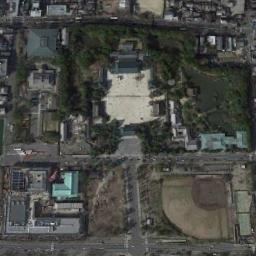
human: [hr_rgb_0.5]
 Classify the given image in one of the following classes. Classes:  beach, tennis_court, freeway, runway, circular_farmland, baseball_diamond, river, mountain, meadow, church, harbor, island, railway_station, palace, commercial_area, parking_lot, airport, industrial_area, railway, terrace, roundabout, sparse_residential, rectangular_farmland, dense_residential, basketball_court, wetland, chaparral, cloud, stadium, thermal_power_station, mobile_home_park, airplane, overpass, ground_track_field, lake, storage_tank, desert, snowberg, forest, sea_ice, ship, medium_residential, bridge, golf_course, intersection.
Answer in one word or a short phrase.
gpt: palace